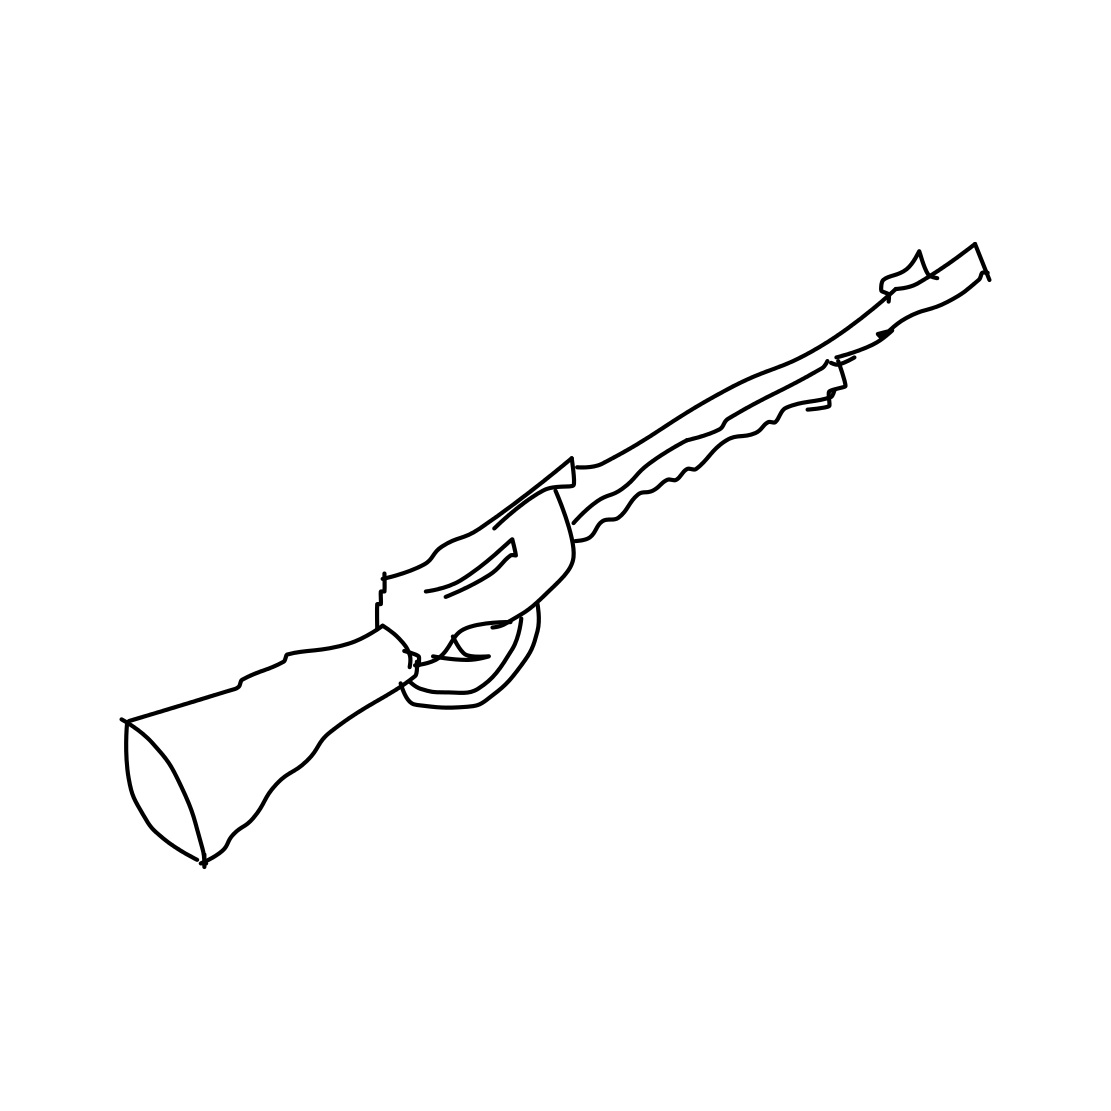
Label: rifle